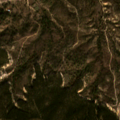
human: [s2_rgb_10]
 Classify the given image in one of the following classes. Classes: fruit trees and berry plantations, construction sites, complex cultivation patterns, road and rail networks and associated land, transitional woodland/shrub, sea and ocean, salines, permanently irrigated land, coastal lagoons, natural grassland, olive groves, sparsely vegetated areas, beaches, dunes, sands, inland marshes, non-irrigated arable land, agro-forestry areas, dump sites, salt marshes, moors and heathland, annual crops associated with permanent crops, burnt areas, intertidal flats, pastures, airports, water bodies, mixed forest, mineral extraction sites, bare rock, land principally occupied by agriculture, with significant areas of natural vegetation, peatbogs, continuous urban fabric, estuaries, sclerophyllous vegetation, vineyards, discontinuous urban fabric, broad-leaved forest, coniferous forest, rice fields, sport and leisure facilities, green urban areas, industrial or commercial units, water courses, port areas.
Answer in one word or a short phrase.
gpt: agro-forestry areas, broad-leaved forest